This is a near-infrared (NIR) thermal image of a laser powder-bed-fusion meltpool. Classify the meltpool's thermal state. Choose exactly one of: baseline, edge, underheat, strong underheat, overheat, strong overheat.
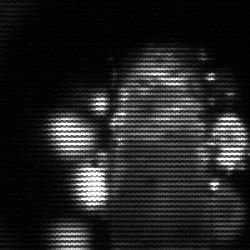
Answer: strong underheat